Platform: macOS
Application: Arc Browser
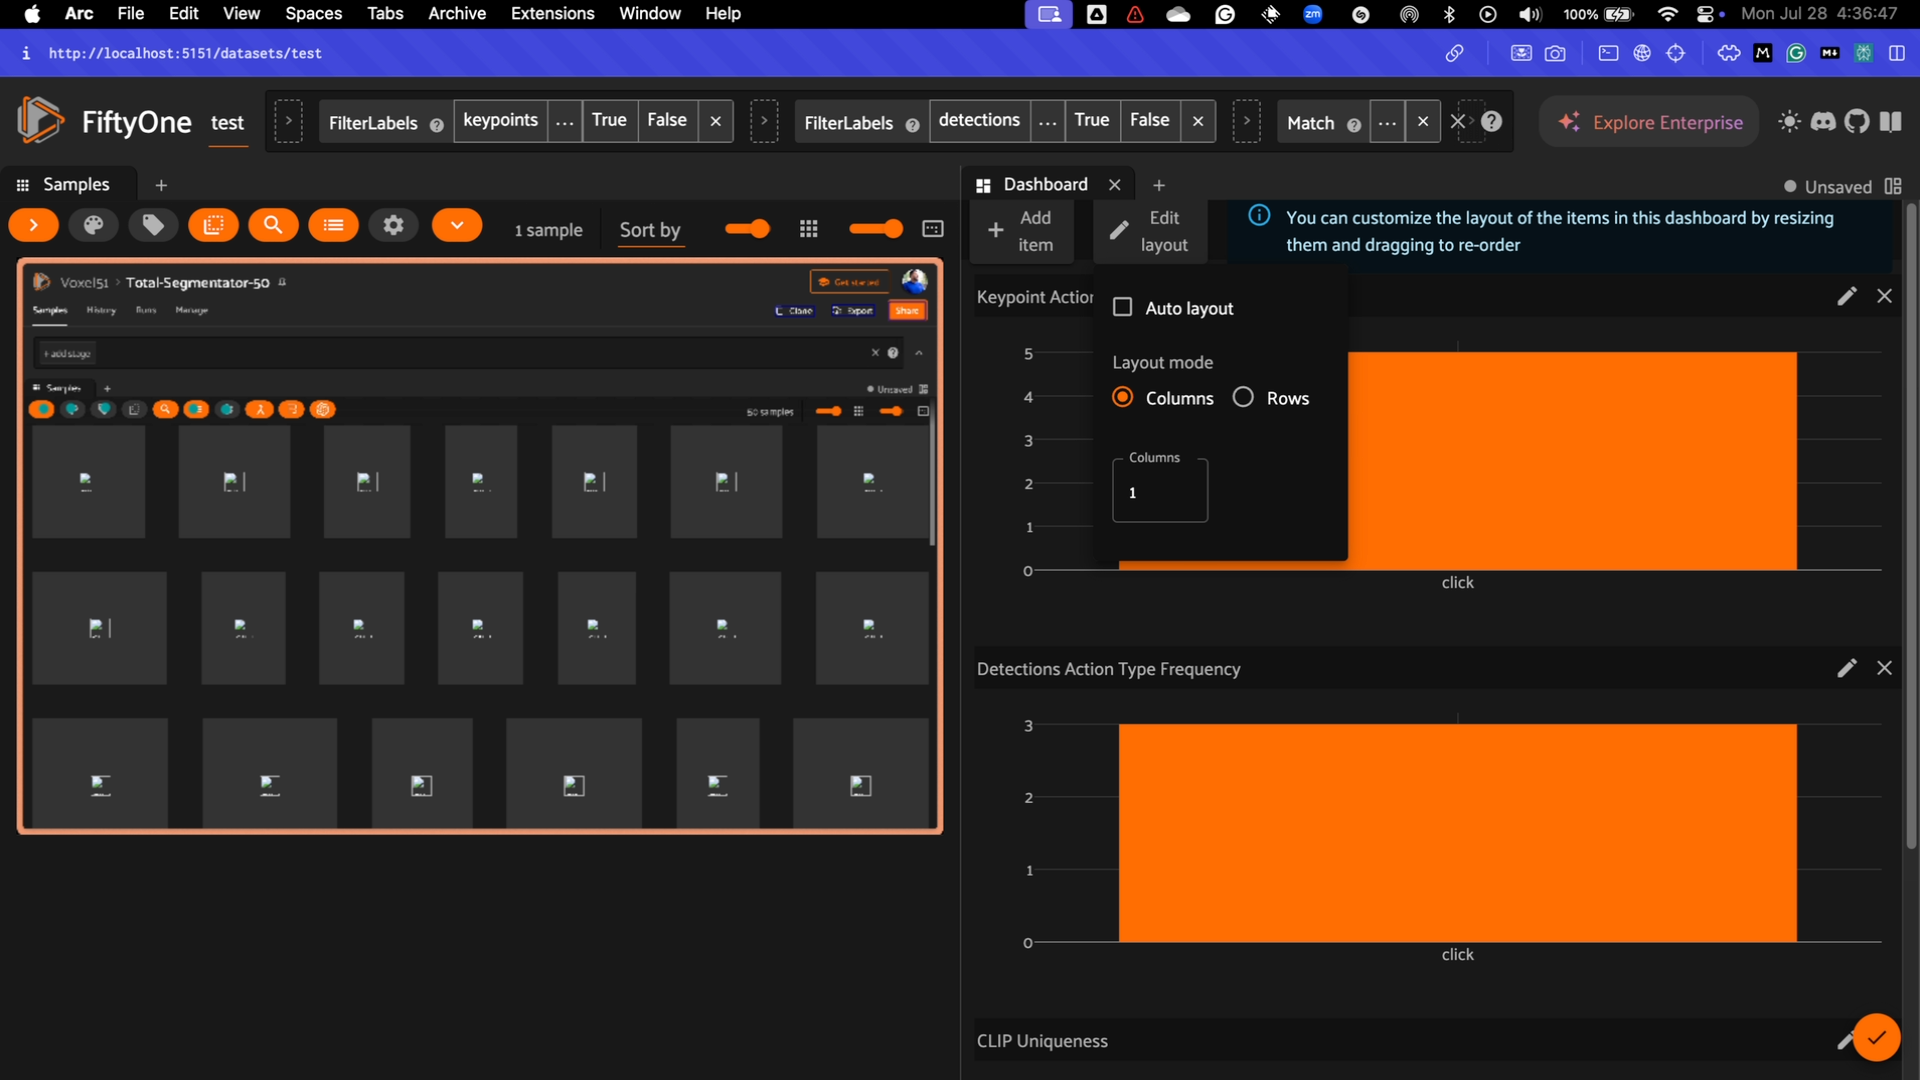
task_description: Clear the FilterLabels view stage applied to the keypoints field from the view bar
action_type: click
element_info: Icon

task_description: Clear the FilterLabels view stage applied to the detections field from the view bar
action_type: click
element_info: Icon

task_description: Clear the Match view stage from the view bar
action_type: click
element_info: Icon

task_description: Close the Dashboard panel
action_type: click
element_info: Icon

action_type: click

task_description: Remove the Detections Action Type Frequency plot from the Dashboard
action_type: click
element_info: Icon

task_description: Edit the Detections Action Type Frequency plot in the Dashboard
action_type: click
element_info: Icon

task_description: Remove the Keypoints Action Type Frequency plot from the Dashboard panel
action_type: click
element_info: Icon

task_description: Edit the Keypoints Action Type Frequency plot in the Dashboard
action_type: click
element_info: Icon

task_description: Change the layout mode of the Dashboard panel to Rows
action_type: click
element_info: Radio Button

task_description: Change the number of columns in the Dashboard panel to 3
action_type: type
element_info: Text Input

task_description: Add a view stage before the FilterLabels that has been applied to the keypoints field
action_type: click
element_info: Icon

task_description: Add a view stage after the FilterLabels that has been applied to the keypoints field
action_type: click
element_info: Icon

task_description: Add a view stage after the FilterLabels that has been applied to the detections field
action_type: click
element_info: Icon

task_description: Clear all the view stages that have been applied to this dataset
action_type: click
element_info: Icon

task_description: How many samples are in the dataset after applying the view stages?
action_type: hover
element_info: Text

task_description: Add a new panel next to the Dashboard panel
action_type: click
element_info: Icon
task_description: Apply the changes made to the Dashboard panel
action_type: click
element_info: Icon

task_description: Add a new item to the Dashboard
action_type: click
element_info: Button

task_description: Edit the rows and columns layout of the Dashboard panel
action_type: click
element_info: Menu Item

task_description: Save current layout as workspace
action_type: click
element_info: Button